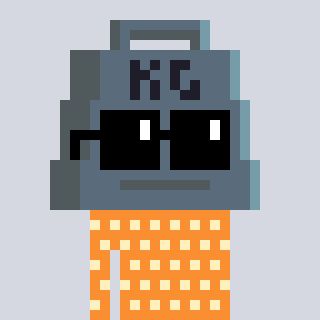
a pixel art character with square black sunglasses, a weight-shaped head and a orange-colored body on a cool background